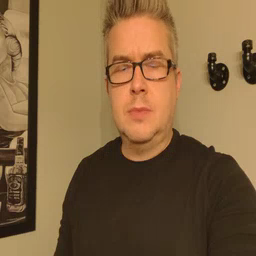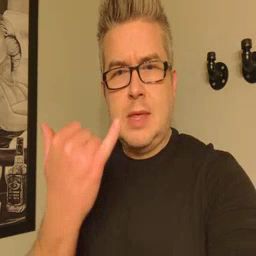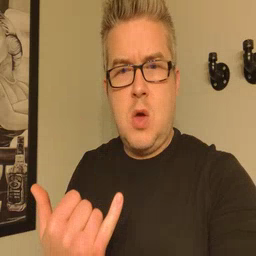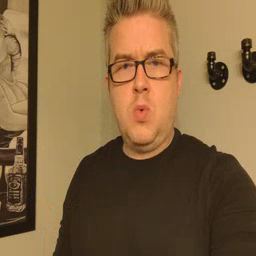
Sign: now